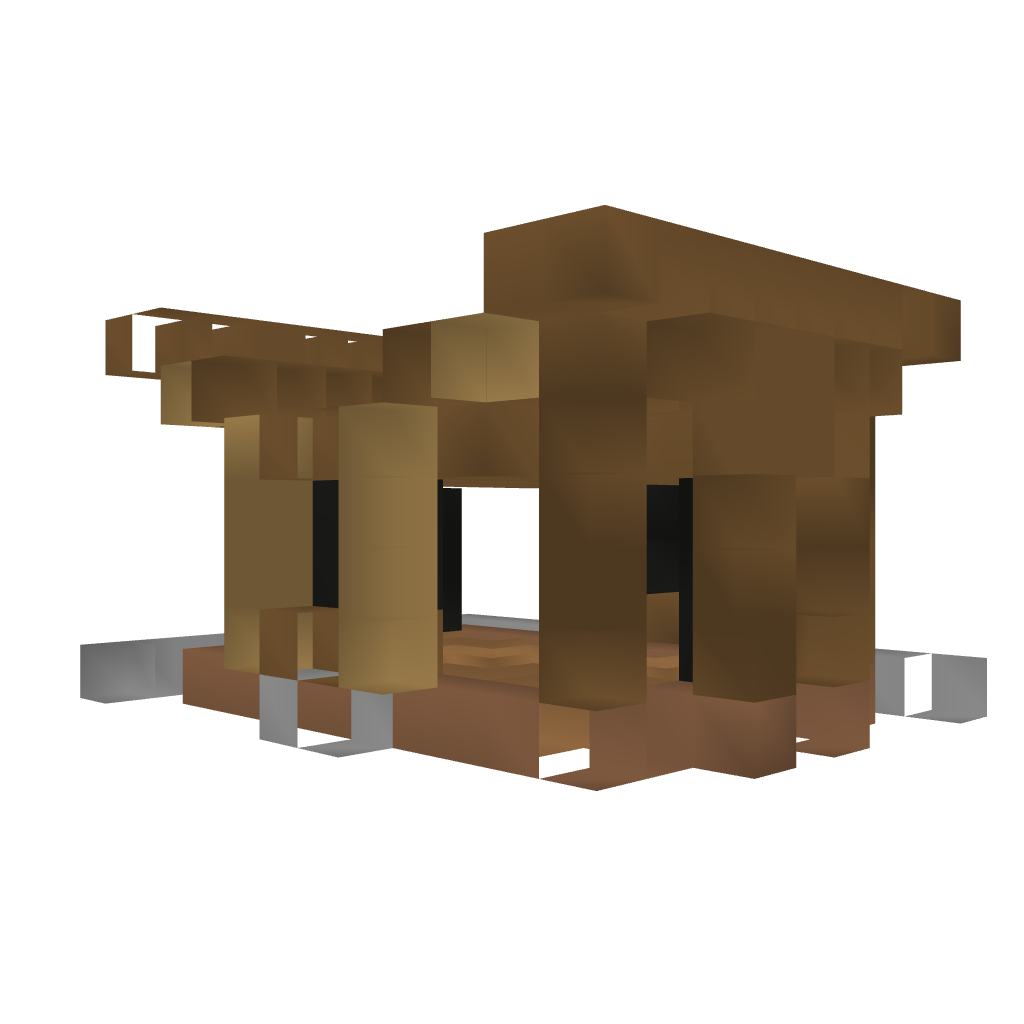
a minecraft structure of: Differnt Modern House